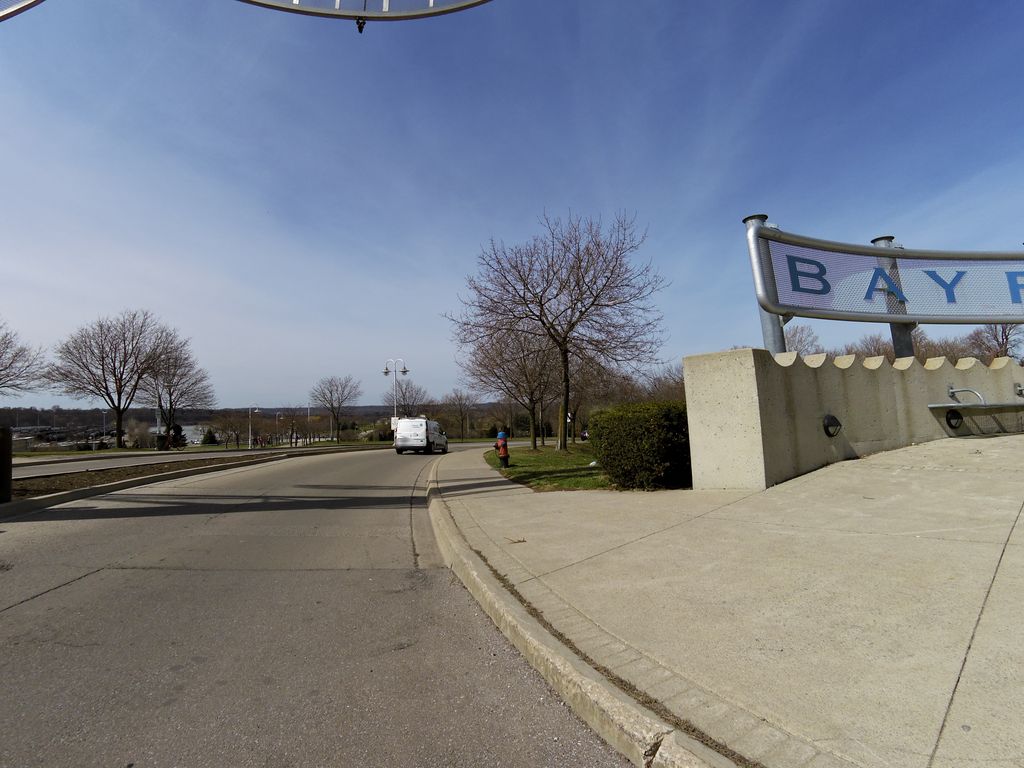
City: hamilton